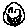
Label: smiley face